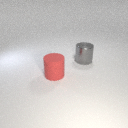
large red rubber cylinder to the left of large gray metal cylinder